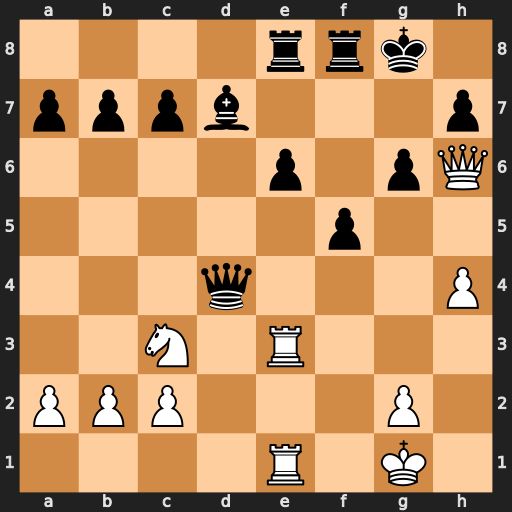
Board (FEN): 4rrk1/pppb3p/4p1pQ/5p2/3q3P/2N1R3/PPP3P1/4R1K1
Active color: w
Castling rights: -
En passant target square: -
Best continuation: Rd1 Qg7 Qxg7+ Kxg7 Rxd7+